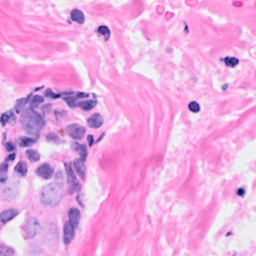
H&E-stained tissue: Breast